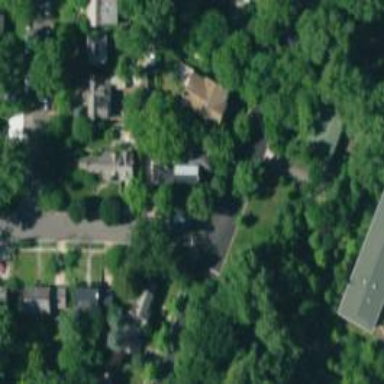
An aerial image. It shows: Residential road with sidewalk on the left.